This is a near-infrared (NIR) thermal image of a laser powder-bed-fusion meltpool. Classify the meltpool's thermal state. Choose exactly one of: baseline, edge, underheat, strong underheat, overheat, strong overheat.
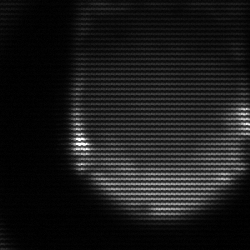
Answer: edge